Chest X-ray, AP view. Patient: 43 years old, sex M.
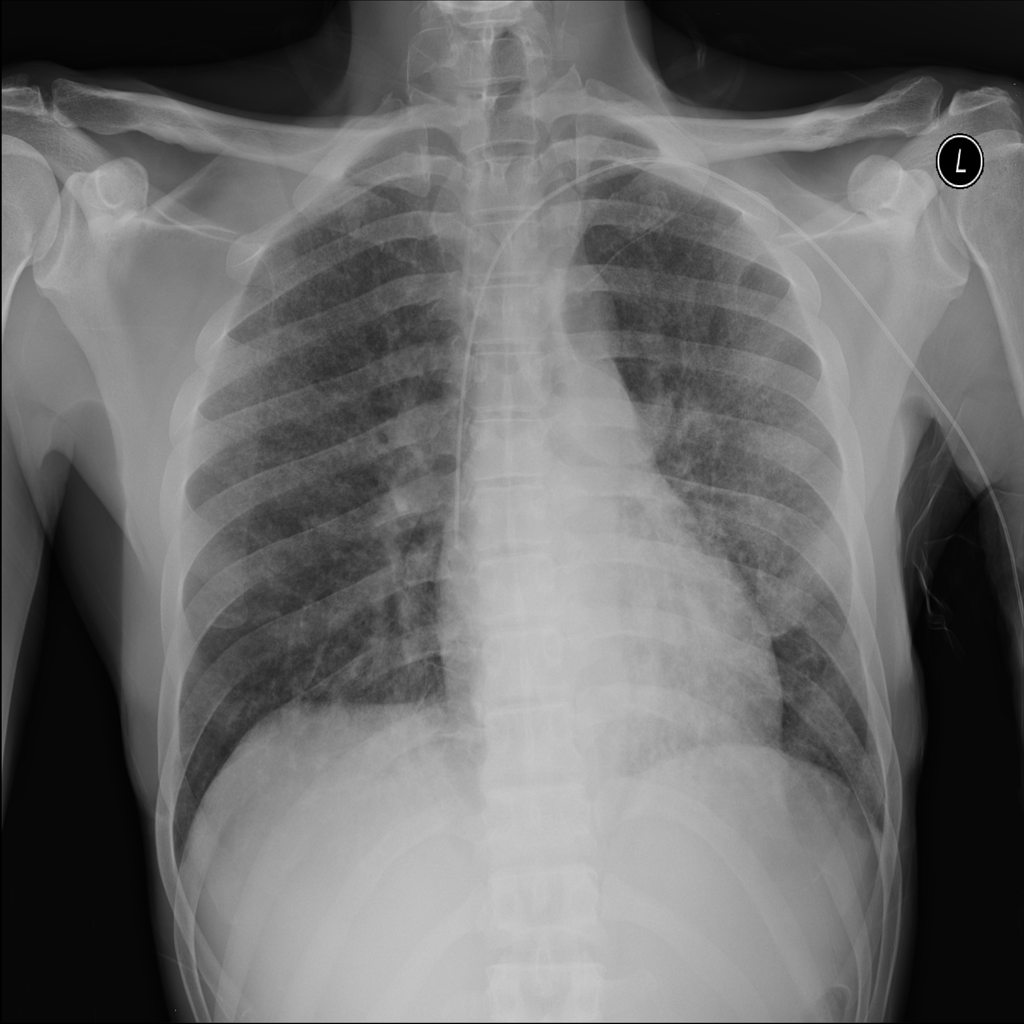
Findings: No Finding